Field crop: tomato
Growth stage: 1
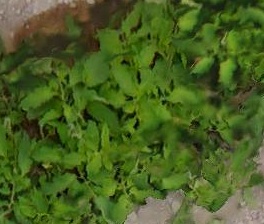
Species: tomato